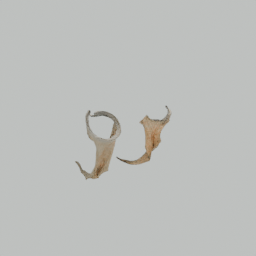
Label: nature